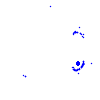
Particle: proton